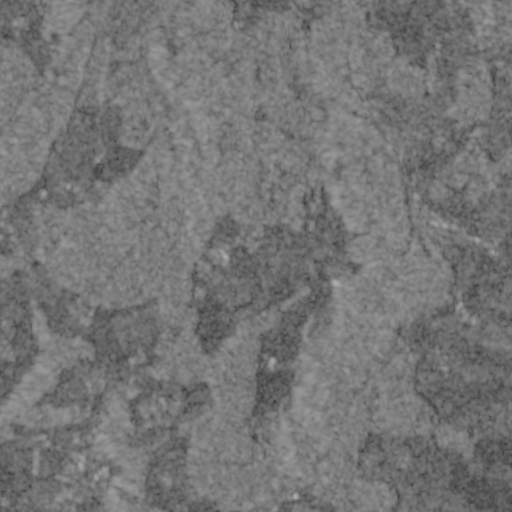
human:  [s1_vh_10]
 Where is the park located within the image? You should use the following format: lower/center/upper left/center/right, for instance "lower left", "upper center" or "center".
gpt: The park is located in the lower left of the image.
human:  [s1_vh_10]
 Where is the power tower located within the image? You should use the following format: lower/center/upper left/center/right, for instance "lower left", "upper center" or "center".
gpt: The power tower is located in the upper right of the image.
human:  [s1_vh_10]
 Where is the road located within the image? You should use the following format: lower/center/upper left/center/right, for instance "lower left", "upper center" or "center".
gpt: There is no road in the image.

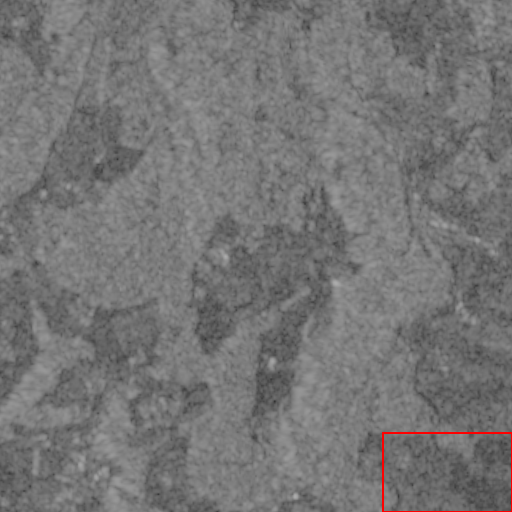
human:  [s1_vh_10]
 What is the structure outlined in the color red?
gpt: The structure outlined in red is a crop field.
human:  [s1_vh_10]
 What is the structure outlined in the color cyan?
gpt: There is no cyan outline.